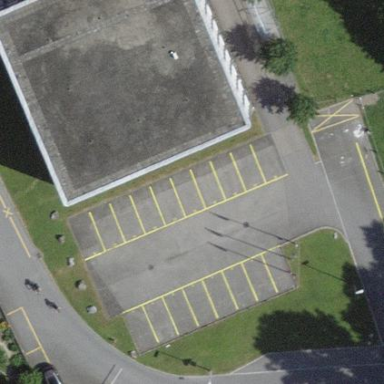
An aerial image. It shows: Parking area with surface.